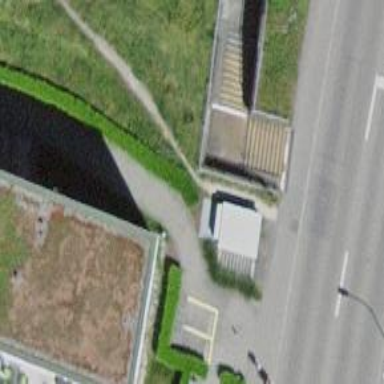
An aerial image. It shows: Set of steps on the road.